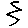
Label: zigzag